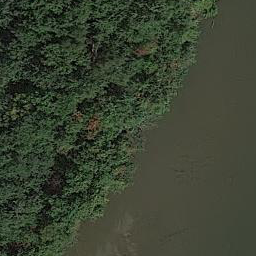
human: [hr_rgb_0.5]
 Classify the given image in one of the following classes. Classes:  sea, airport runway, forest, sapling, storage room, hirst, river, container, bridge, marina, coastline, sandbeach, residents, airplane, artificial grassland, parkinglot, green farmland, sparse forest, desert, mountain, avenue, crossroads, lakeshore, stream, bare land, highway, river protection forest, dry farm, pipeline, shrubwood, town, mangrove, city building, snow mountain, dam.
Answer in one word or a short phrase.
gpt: river protection forest